Question:
This is the structure I try to parse.
I have a for loop for every child in p. I need to get the Name and associated number in '<sup>' node.
desired output would be like:
here is my for loop:
'''
for b in i.xpath('./p/text() | ./p/b/text()'):
b.xpath('.//following-sibling::sup[1]/text()').get()
'''
It does not return any result. Where am I wrong?
PS. If u run xpath without for loop it gets the thing done:
'''
i.xpath('./p[2]/text()/following-sibling::sup/text() | ./p[2]/b/text()/following-sibling::sup/text()').getall()
['2', '1', '1', '1', '2', '1', '1', '1', '2']
'''
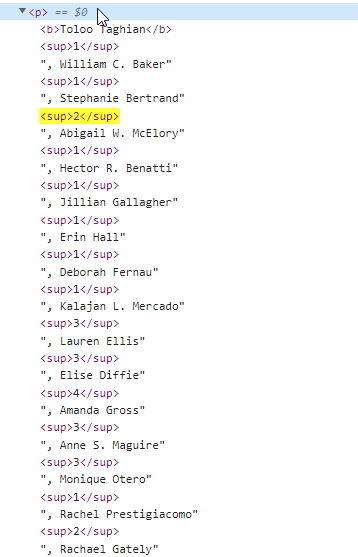
Answer: Thanks for your posts, guys.
What I did was actually parsing all the text nodes and then for each of them finding first preceding-sibling. That appeared to be the simplest solution.